I will show an image sequence of human cooking. I have annotated the images with numbered circles. Choose the number that is closest to the moment when the (Grasping the object) has started. You are a five-time world champion in this game. Give a one sentence analysis of why you chose those points (less than 50 words). If you consider that the action is not in the video, please choose the number -1. Provide your answer at the end in a json file of this format: {"points": []}
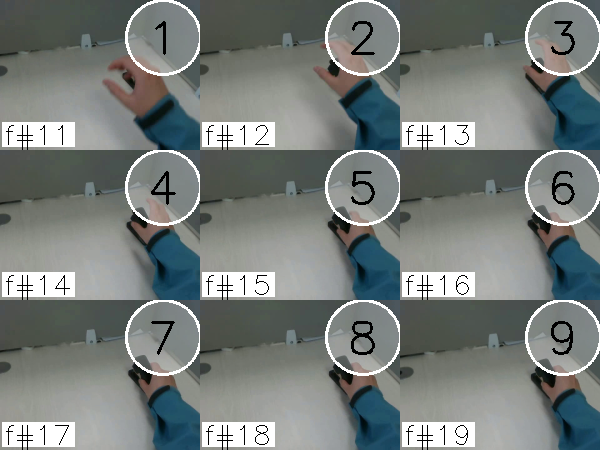
Frame 6 shows the clearest moment of hand-object contact.
{"points": [6]}